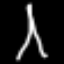
Label: The Eiffel Tower